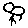
Label: bird